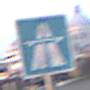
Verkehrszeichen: Autobahn
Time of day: SunriseSunset
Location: Outdoor (Urban)
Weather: Clear
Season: NotSpecified
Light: Natural